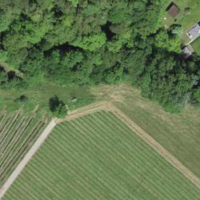
EUNIS habitat code: 40
Species observed at this site:
Symphoricarpos albus